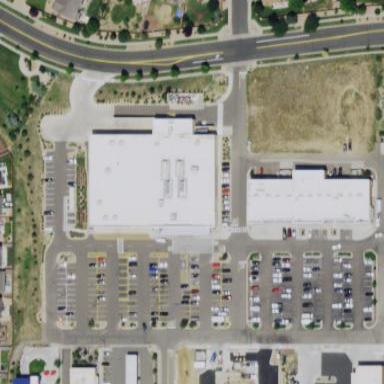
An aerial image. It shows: Retail building housing supermarket.